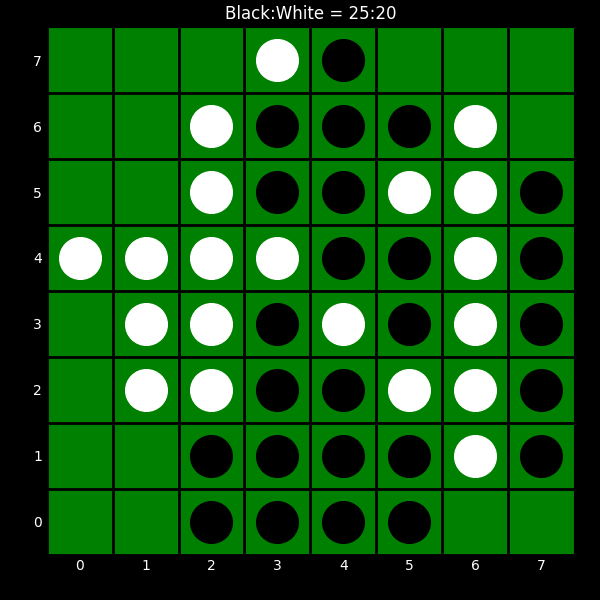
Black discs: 25
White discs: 20